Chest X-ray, PA view. Patient: 58 years old, sex M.
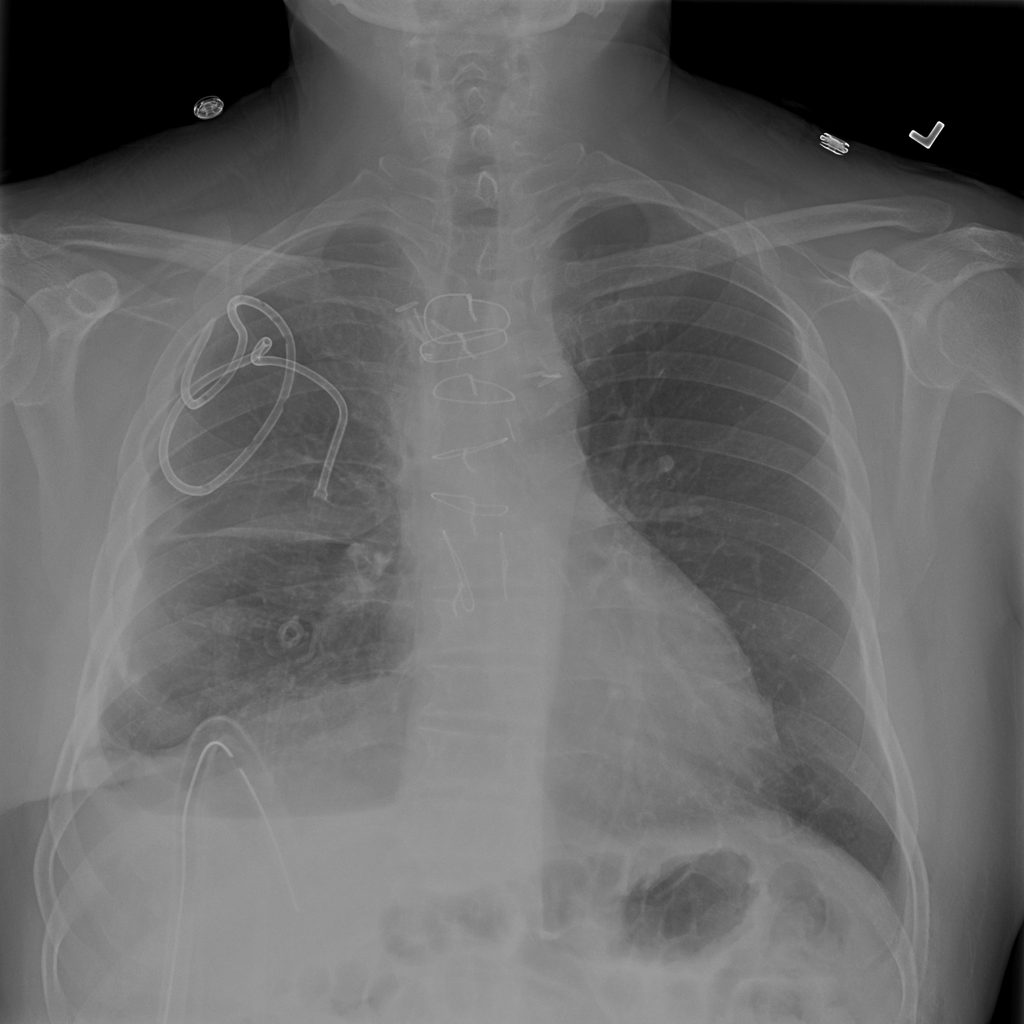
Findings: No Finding